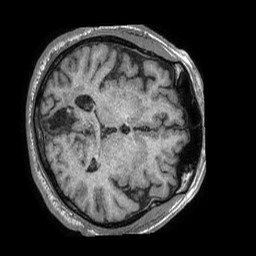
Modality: T1w
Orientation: axial
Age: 61
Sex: male
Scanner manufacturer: philips
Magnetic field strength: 1.5 T
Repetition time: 0.007771 s
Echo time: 0.003644 s